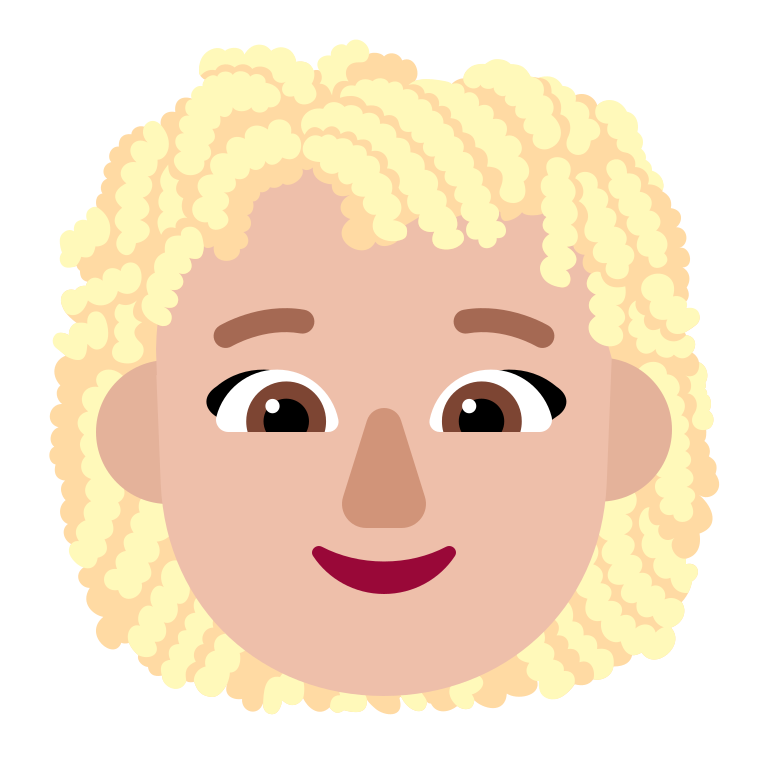
woman curly hair flat  light